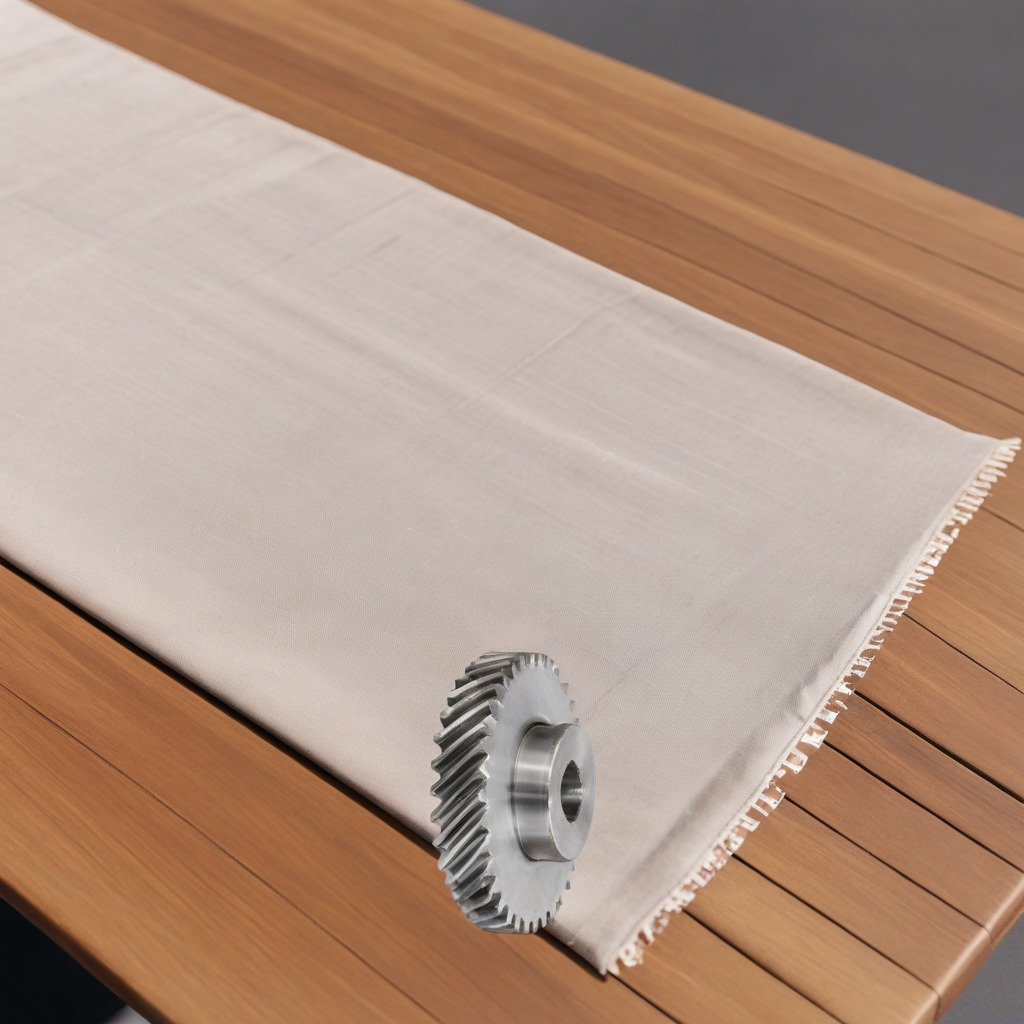
A steel gear with teeth is lying on a wooden table in an outdoor workshop during daytime bright natural light soft shadows worn but beneath the cloth.